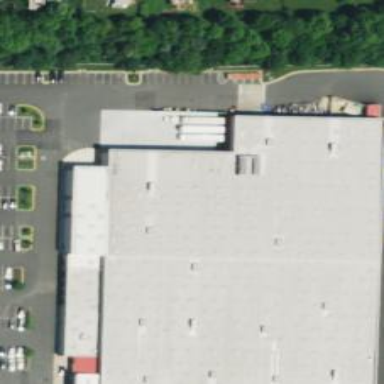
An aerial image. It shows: Retail building with wholesale shop.